Chest X-ray. View position: PA
Patient age: 72
Patient sex: F
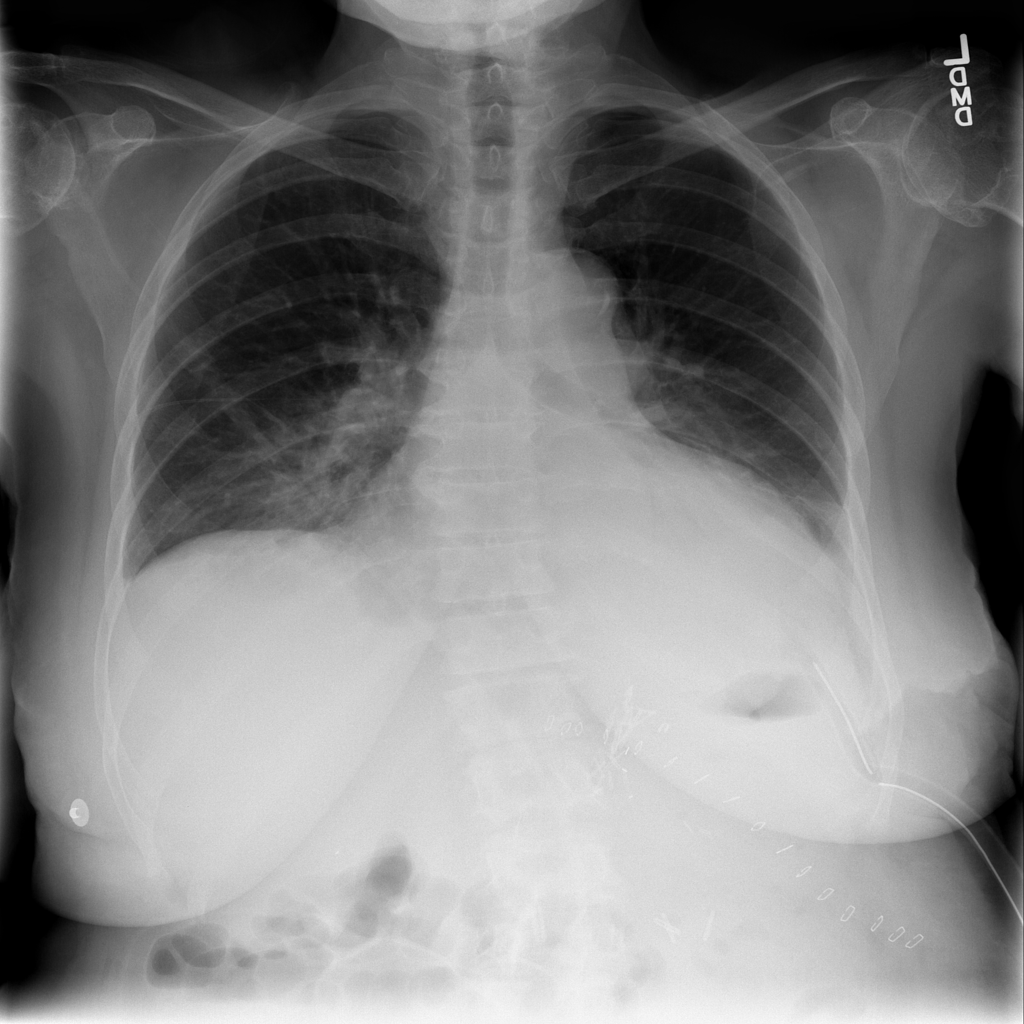
Finding: Pneumothorax